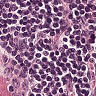
Metastatic tissue present: no